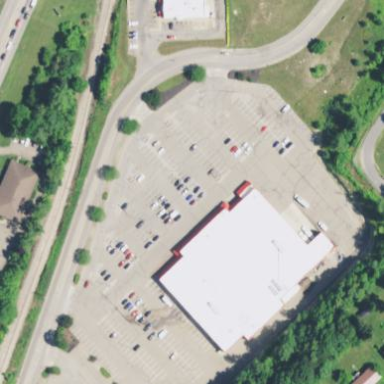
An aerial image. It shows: Building that houses supermarket.